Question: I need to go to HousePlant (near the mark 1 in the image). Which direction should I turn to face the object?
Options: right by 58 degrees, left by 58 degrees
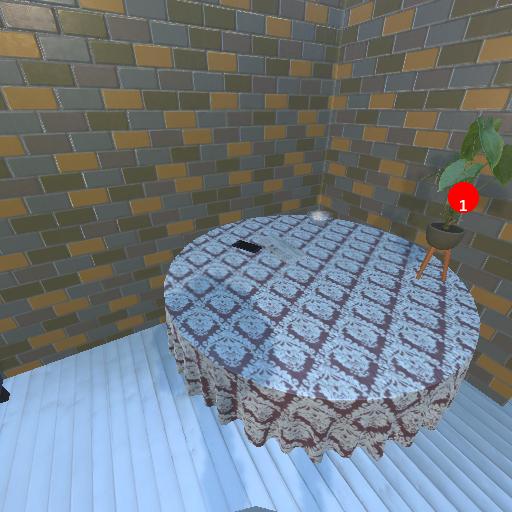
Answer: right by 58 degrees